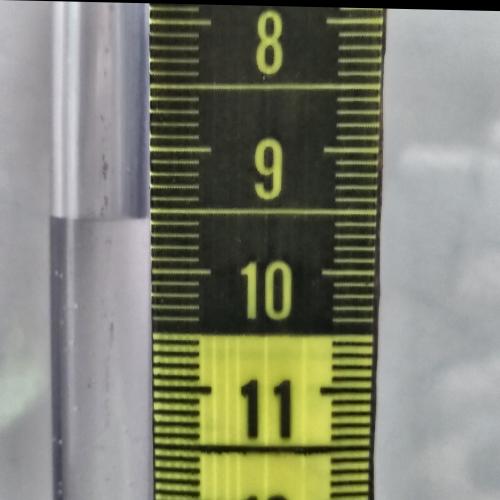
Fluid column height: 9.6 cm